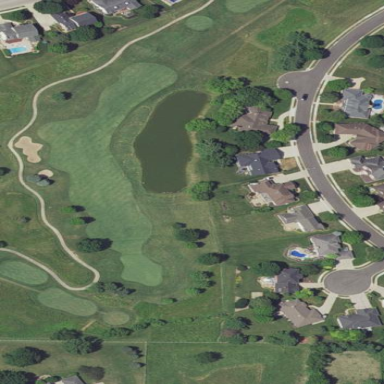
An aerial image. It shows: Grassy area designated as golf fairway.